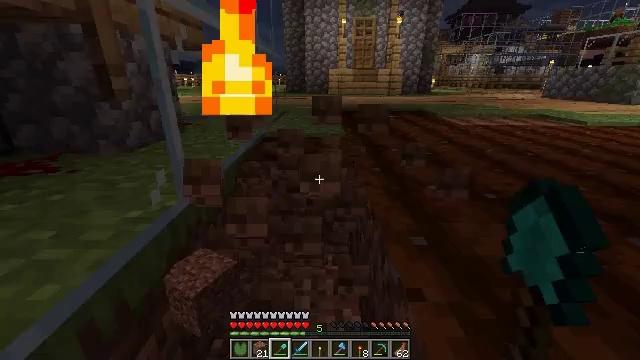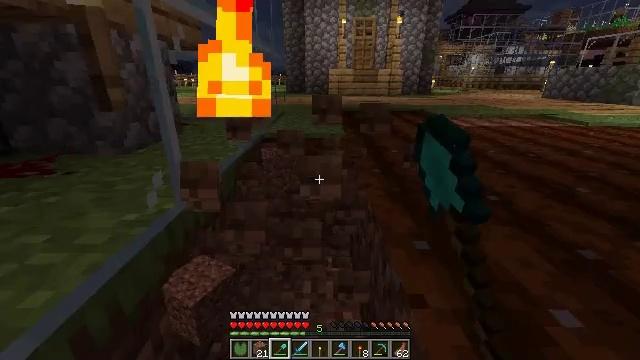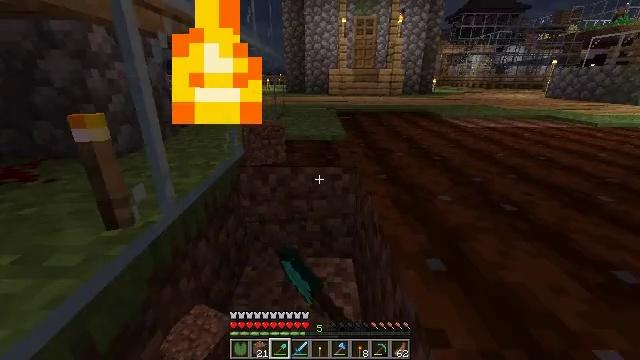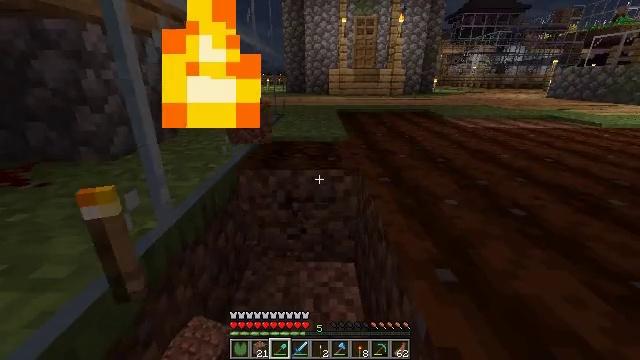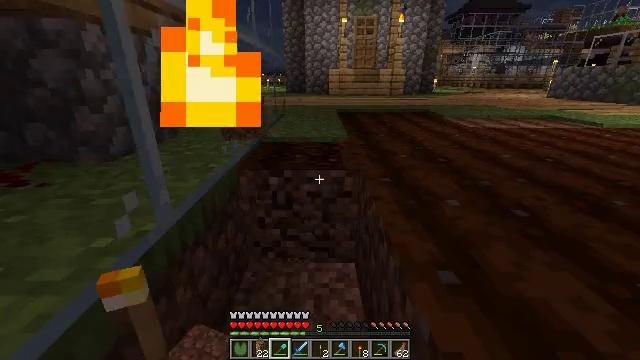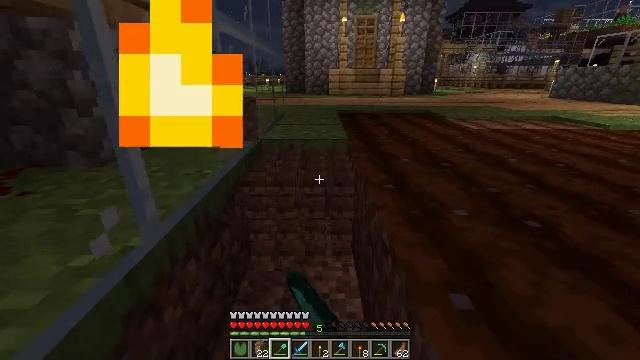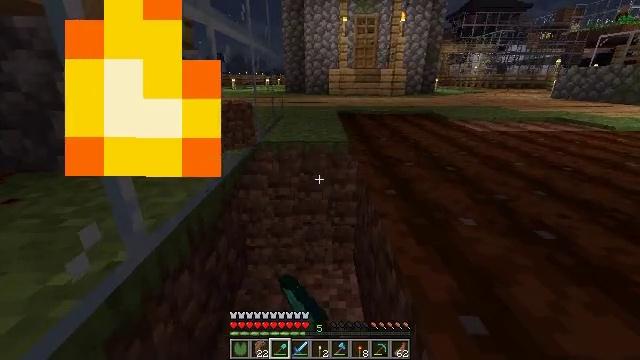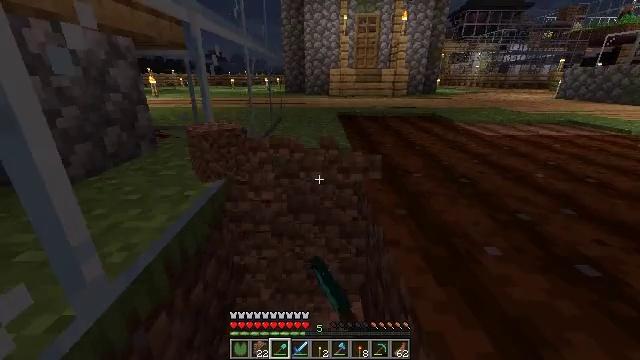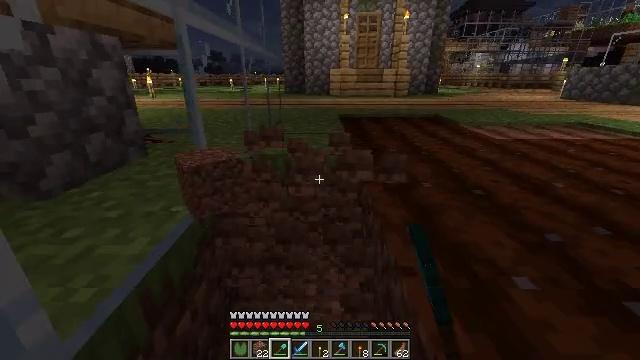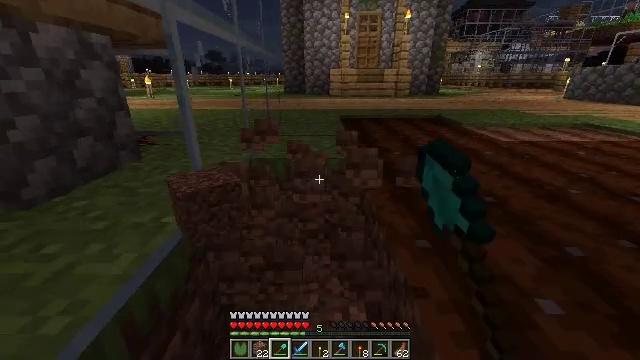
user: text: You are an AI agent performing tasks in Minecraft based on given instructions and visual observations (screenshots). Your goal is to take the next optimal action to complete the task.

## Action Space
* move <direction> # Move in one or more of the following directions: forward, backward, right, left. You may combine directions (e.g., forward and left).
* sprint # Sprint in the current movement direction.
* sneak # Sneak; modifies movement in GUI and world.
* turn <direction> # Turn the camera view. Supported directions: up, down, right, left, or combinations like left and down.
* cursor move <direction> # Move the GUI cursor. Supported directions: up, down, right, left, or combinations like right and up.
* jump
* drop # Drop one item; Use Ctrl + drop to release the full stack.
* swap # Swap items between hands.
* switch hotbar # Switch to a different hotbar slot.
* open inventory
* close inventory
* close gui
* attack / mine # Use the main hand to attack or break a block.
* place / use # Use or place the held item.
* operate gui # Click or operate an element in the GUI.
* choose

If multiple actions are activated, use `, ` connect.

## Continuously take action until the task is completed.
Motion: motion action
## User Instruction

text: Mine the farmland block.
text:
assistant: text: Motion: attack / mine
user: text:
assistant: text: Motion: attack / mine
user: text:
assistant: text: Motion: attack / mine
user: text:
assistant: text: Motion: attack / mine
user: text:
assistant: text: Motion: move forward, attack / mine
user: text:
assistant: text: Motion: move forward, attack / mine
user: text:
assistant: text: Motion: move forward, attack / mine
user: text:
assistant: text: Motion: move forward, attack / mine
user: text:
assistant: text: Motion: move forward, attack / mine
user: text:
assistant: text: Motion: attack / mine